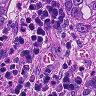
Metastatic tissue present: yes